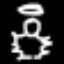
Label: angel